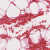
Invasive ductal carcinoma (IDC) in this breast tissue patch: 0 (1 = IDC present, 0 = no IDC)